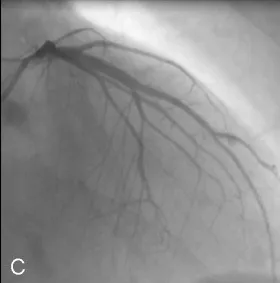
Coronary angiography ruling out relevant coronary artery disease. A right anterior oblique projection with cranial. Angulation.
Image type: radiology (x_ray)